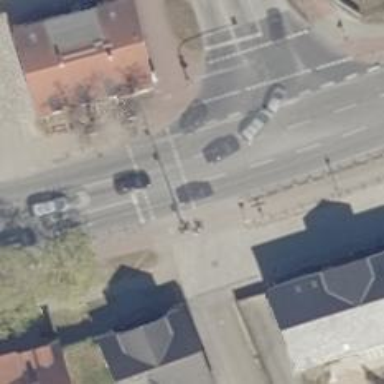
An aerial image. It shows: Road with traffic signals controlling the flow of traffic.